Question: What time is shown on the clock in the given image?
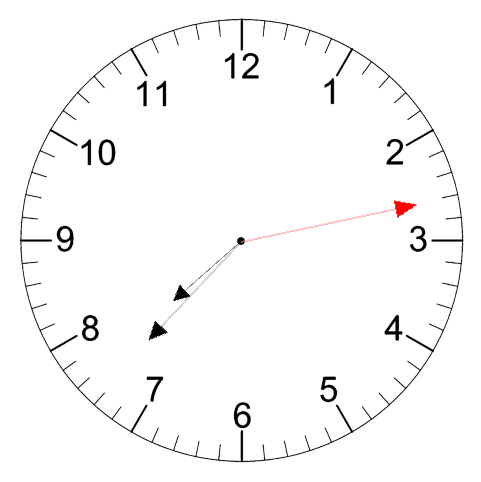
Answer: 07:37:13